Field crop: maize
Growth stage: 2
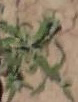
Species: atriplex